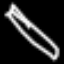
Label: pencil